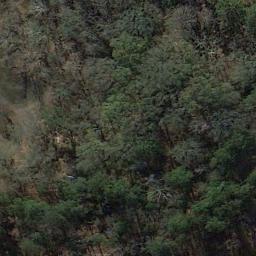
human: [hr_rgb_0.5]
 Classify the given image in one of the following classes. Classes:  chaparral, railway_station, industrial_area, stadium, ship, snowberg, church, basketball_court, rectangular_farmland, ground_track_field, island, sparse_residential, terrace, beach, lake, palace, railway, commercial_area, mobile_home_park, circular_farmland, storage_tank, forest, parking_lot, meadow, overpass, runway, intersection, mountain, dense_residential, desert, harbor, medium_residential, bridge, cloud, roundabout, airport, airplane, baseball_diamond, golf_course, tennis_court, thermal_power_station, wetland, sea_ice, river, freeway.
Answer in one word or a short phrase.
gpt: forest